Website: apple
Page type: cross-sells
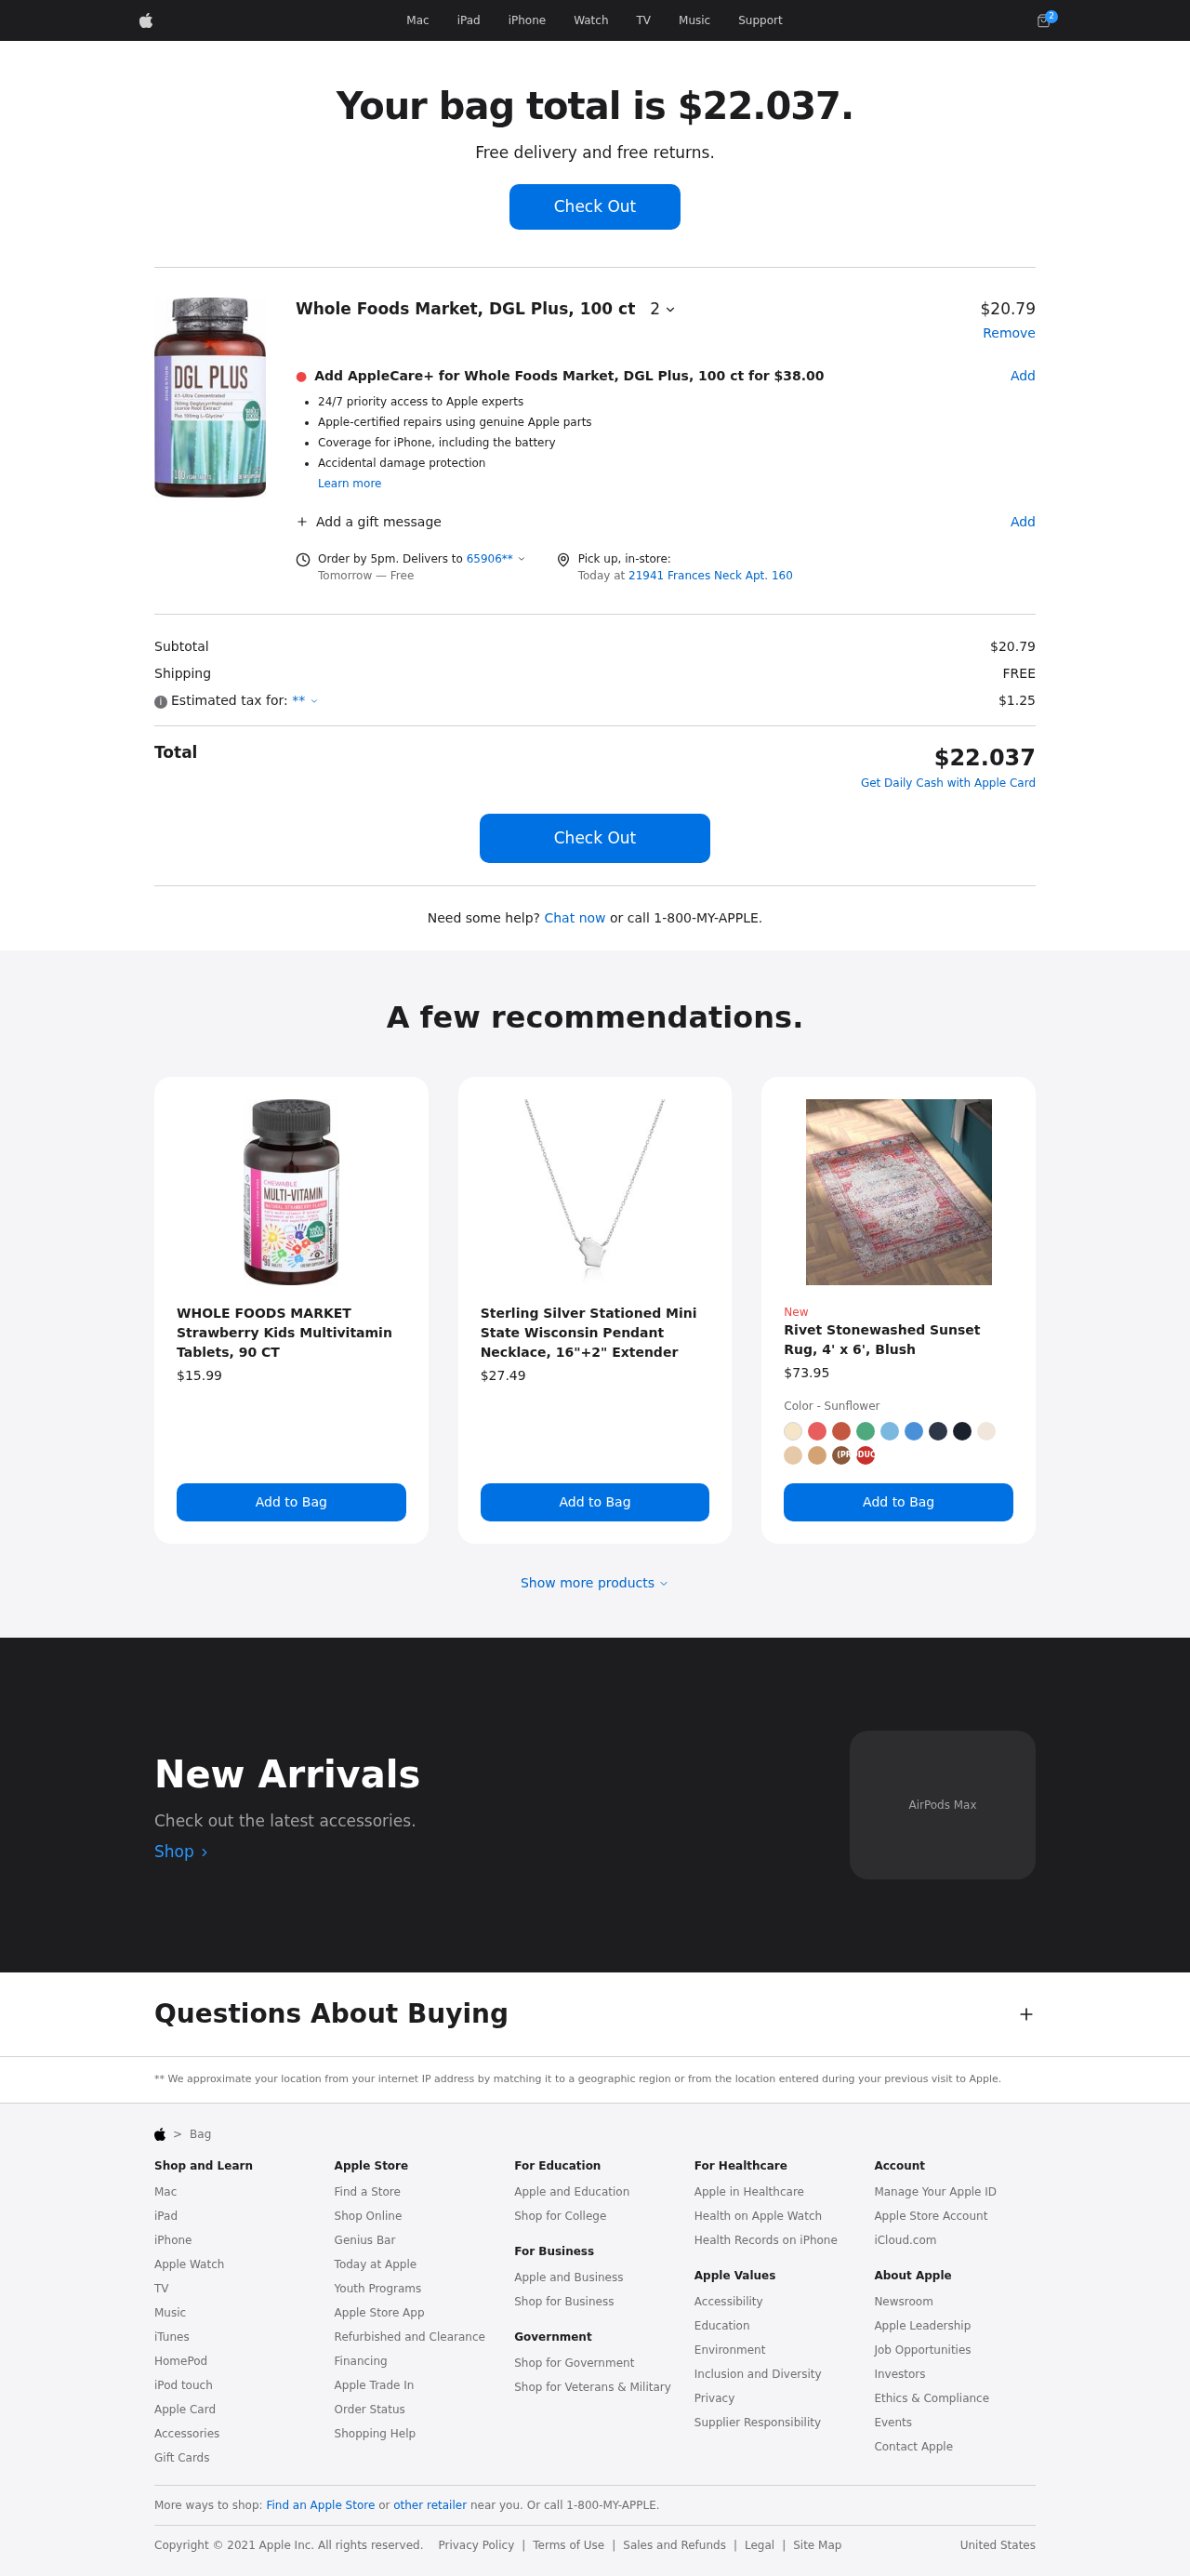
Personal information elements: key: PII_LOCATION1_STREET
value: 21941 Frances Neck Apt. 160
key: PII_POSTCODE
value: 65906
Product elements: key: PRODUCT1_NAME
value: Whole Foods Market, DGL Plus, 100 ct
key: PRODUCT1_PRICE
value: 20.79
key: PRODUCT1_QUANTITY
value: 2
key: PRODUCT2_NAME
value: WHOLE FOODS MARKET Strawberry Kids Multivitamin Tablets, 90 CT
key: PRODUCT2_PRICE
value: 15.99
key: PRODUCT3_NAME
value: Sterling Silver Stationed Mini State Wisconsin Pendant Necklace, 16"+2" Extender
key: PRODUCT3_PRICE
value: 27.49
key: PRODUCT4_NAME
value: Rivet Stonewashed Sunset Rug, 4' x 6', Blush
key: PRODUCT4_PRICE
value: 73.95
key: PRODUCT5_PRICE
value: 38
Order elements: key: ORDER_NUM_ITEMS
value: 2
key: ORDER_TOTAL
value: $22.037
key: ORDER_TOTAL
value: Your bag total is $22.037.
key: ORDER_DELIVERY_DATE
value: Tomorrow — Free
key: ORDER_SUBTOTAL
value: $20.79
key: ORDER_SHIPPING_COST
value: FREE
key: ORDER_TAX
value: $1.25